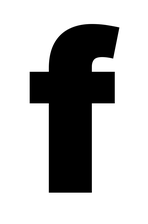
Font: Inter_Black